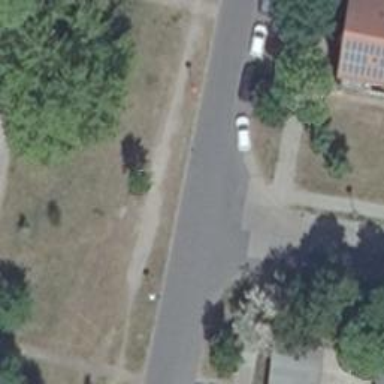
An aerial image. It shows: Residential road with concrete surface and separate sidewalks. There are parallel on-street parking lanes on both sides of the road.